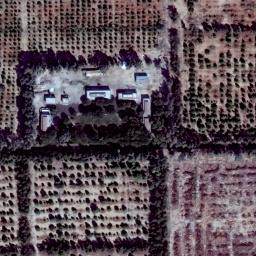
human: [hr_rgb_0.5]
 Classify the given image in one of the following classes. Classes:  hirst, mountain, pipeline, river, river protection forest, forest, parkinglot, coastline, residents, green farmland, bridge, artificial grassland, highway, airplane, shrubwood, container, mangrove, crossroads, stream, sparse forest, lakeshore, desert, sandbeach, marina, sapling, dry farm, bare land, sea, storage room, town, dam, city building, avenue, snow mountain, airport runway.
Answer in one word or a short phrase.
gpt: dry farm